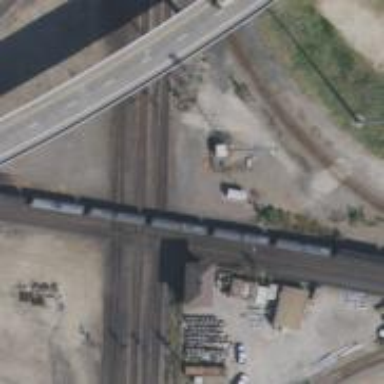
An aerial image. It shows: Railway crossing.